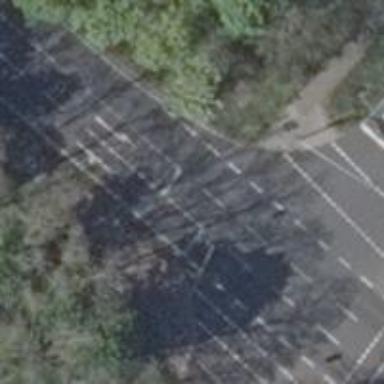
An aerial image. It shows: Primary road with asphalt surface.